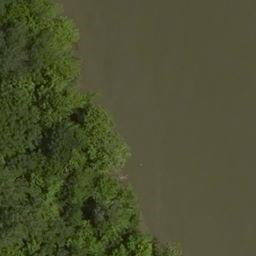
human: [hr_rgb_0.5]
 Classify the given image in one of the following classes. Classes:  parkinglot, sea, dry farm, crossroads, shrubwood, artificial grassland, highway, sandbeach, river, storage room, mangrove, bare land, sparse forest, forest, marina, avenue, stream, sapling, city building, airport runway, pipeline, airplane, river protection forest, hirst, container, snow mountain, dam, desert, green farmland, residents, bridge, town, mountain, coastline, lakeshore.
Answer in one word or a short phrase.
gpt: river protection forest